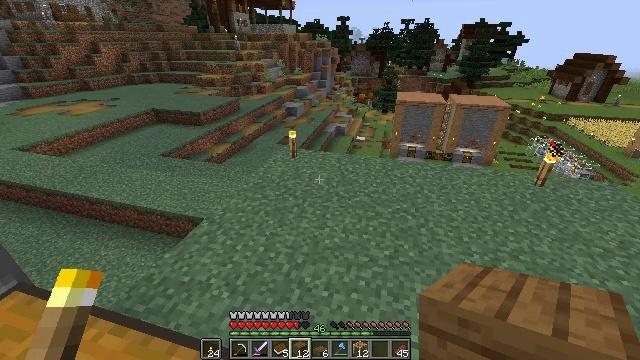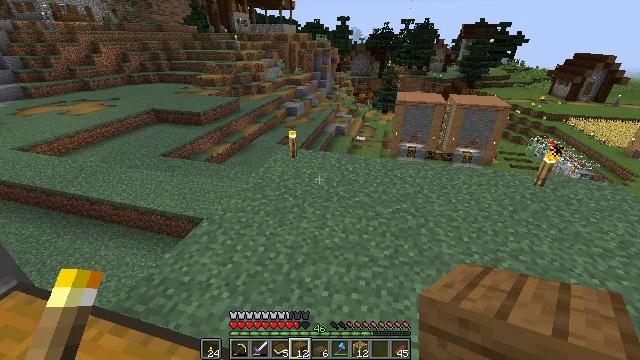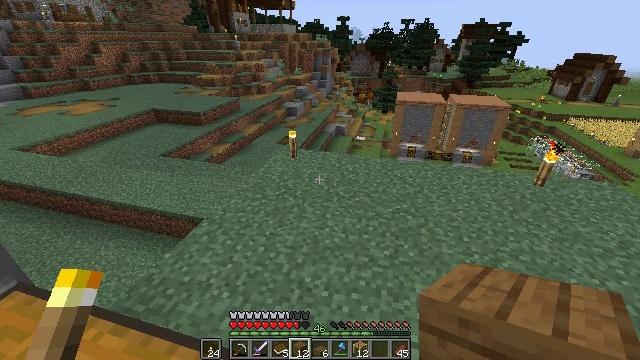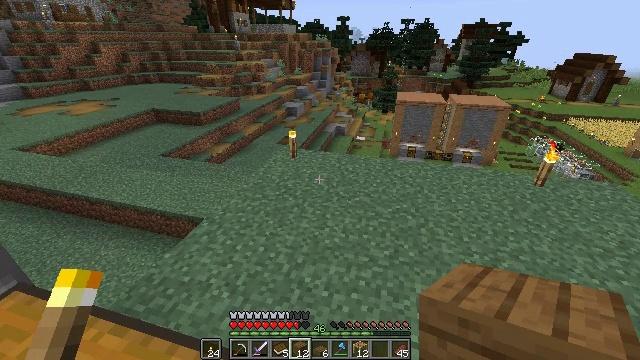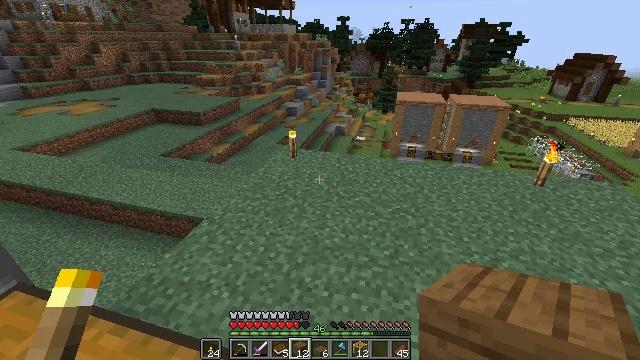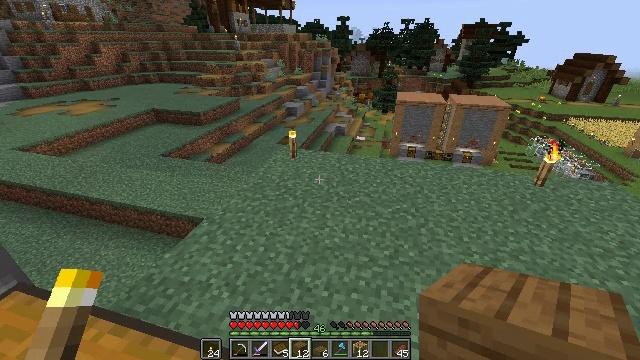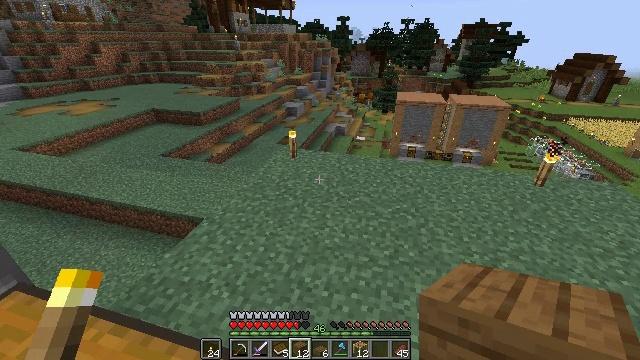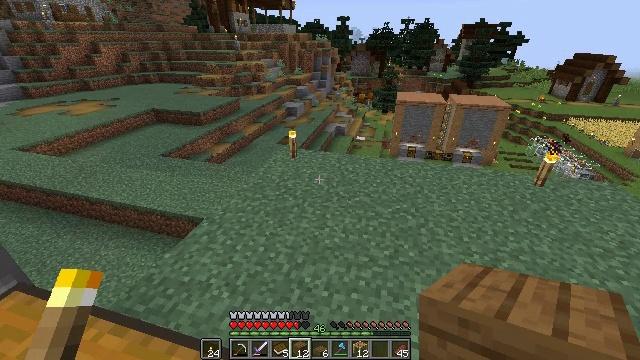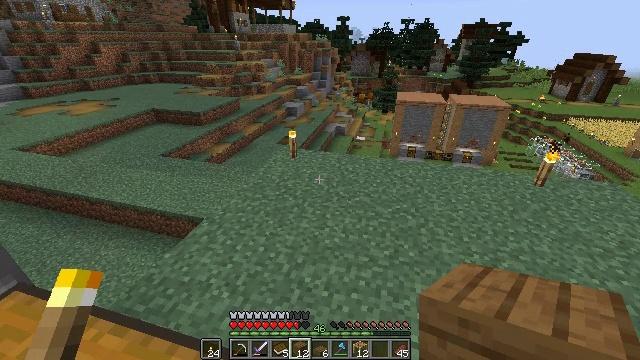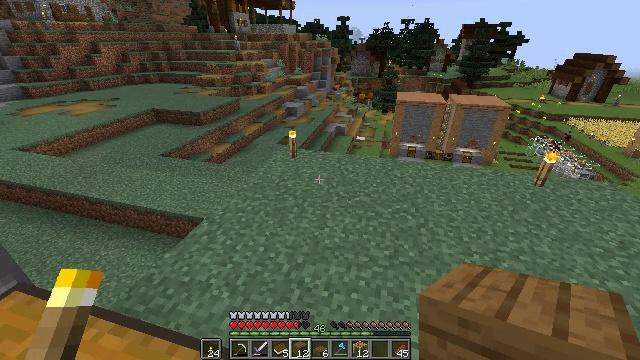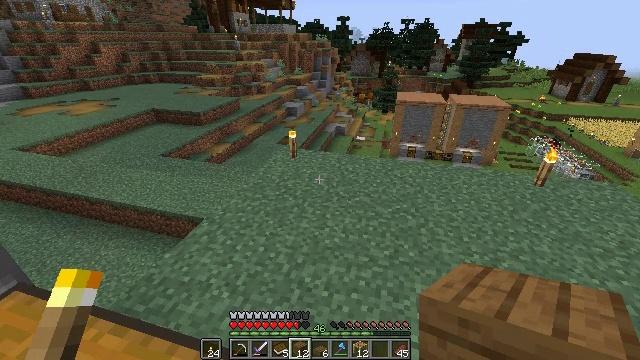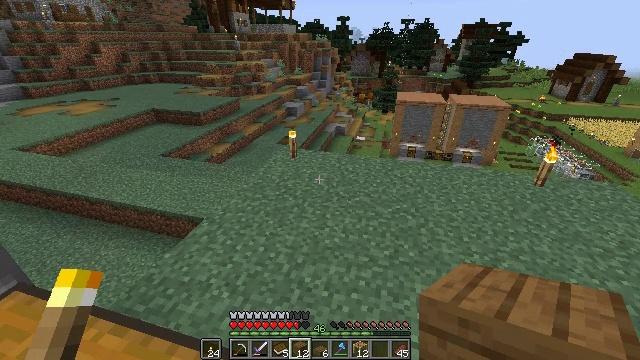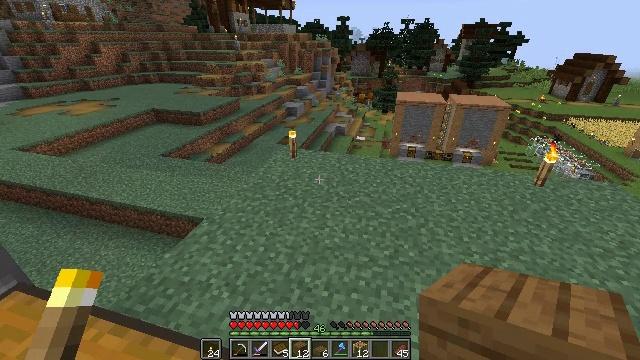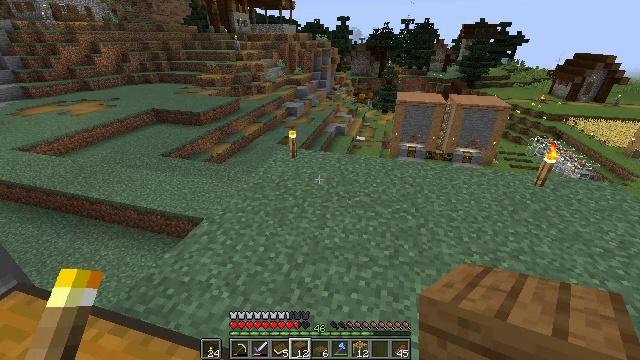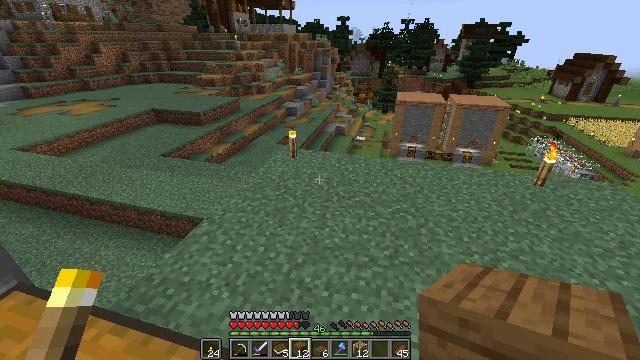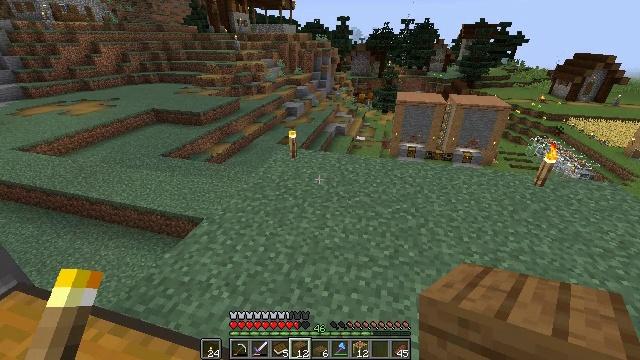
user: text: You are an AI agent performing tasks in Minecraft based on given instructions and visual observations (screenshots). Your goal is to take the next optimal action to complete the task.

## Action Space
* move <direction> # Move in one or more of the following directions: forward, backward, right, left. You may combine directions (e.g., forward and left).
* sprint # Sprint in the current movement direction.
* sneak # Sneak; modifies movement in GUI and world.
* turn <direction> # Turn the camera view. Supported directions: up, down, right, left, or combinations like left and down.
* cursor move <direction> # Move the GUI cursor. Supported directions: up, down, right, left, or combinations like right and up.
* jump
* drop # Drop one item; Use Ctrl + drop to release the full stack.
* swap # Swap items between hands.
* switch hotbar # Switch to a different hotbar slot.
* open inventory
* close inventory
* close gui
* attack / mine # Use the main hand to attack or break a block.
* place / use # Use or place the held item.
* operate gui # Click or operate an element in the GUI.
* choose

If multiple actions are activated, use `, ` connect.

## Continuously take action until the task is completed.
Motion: motion action
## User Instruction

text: Craft a spruce fence gate using the crafting table.
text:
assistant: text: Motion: no_op
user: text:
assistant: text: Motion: no_op
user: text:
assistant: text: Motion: no_op
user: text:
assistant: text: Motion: no_op
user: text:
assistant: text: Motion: no_op
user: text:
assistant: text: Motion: no_op
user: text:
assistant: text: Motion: no_op
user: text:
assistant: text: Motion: no_op
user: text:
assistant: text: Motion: no_op
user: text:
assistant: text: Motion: no_op
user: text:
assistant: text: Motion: no_op
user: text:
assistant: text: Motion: no_op
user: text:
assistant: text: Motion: no_op
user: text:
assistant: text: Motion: no_op
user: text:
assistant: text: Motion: no_op
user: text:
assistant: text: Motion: no_op
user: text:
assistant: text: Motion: no_op
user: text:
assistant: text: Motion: no_op
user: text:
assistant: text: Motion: no_op
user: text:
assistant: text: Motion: no_op
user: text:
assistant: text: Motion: no_op
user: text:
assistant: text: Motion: no_op
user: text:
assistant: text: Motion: move forward, turn right and up
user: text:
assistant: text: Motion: move forward
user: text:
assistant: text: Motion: move forward
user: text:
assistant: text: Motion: move forward
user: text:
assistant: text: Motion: move forward, turn up
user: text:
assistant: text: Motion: move forward, sprint, turn up
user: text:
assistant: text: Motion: move forward, sprint, turn left
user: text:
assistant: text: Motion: move forward, sprint, turn left